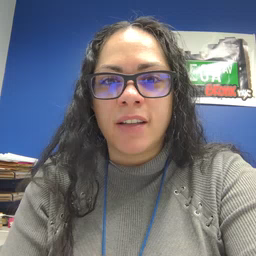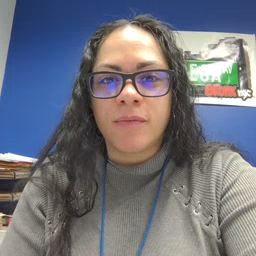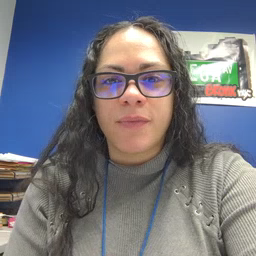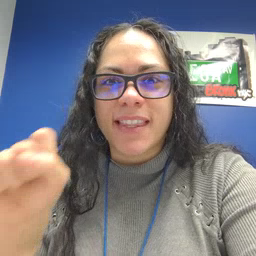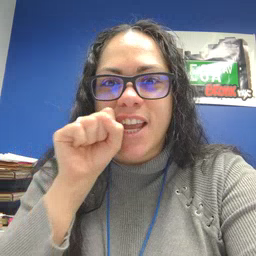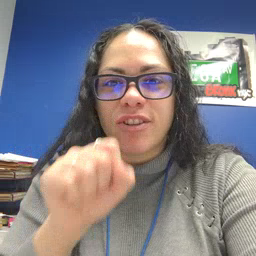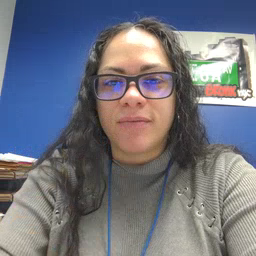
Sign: carrot